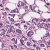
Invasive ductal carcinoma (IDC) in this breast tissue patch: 1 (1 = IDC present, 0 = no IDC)